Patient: sex M, age 57
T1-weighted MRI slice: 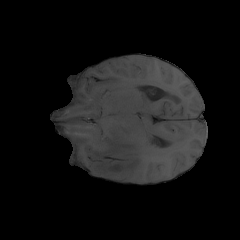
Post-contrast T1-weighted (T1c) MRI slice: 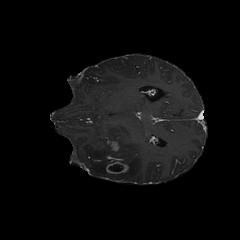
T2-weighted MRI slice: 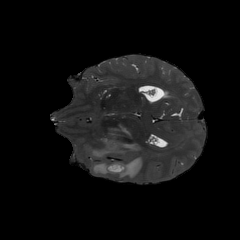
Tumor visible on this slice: yes
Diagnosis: Glioblastoma, IDH-wildtype
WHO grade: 4